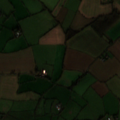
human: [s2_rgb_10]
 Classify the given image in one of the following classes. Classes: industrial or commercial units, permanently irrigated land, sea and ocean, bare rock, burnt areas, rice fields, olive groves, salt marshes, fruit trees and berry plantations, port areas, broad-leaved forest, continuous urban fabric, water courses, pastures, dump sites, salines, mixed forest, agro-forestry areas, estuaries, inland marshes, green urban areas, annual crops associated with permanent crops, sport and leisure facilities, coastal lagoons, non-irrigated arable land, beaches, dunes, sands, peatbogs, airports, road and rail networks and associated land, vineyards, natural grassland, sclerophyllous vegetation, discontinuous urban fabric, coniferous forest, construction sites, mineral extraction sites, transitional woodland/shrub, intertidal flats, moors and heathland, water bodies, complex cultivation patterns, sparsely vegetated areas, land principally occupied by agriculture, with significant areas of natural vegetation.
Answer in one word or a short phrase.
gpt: non-irrigated arable land, pastures